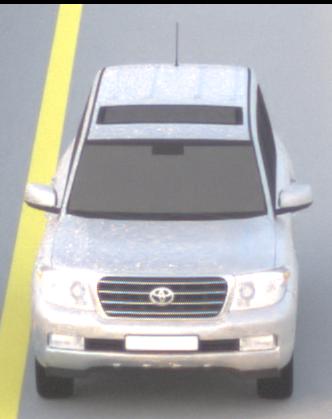
Make: Toyota
Model: Land Cruiser V8 4.7
Detailed model: Land Cruiser V8 (J20)
Model produced from: 2008/03
Model produced until: 2009/11
Doors: 5
Color: white
Road condition: dry road
Daytime: sunrise or sunset
Contrast: low contrast